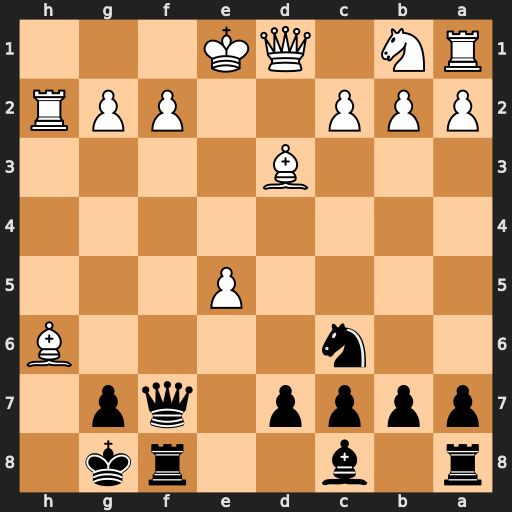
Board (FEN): r1b2rk1/pppp1qp1/2n4B/4P3/8/3B4/PPP2PPR/RN1QK3
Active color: b
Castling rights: Q
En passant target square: -
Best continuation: Qxf2#